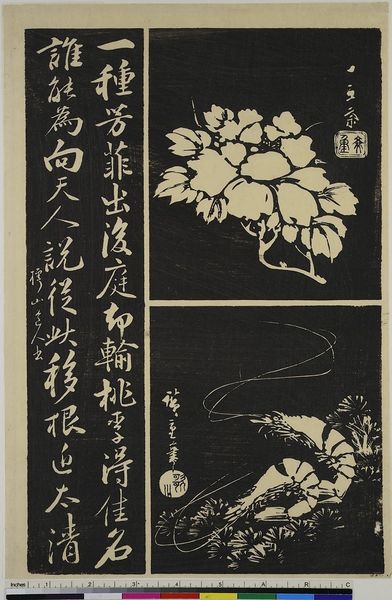
Künstler: Utagawa Hiroshige
Standort: Hamburg
Institution: Museum für Kunst und Gewerbe Hamburg
Schlagwörter: weiß, blumen, schwarz, blüte, tiere, blatt, holzschnitt, schrift, farben, schriftzeichen, pfingstrose, blütenblätter, zweig, asien, druck, druckgraphik, druckgrafik, schwarzweiß, literatur, asiatisch, gedicht, zeit, lineal, meerestiere, edo, blütenstempel, garnele, garnelen, reproduktionen, krustentiere, dichtkunst, druckerzeugnisse, krebstiere, schwarzdruck, ukiyo, weißlinienschnitt, weißlinientechnik, harimaze